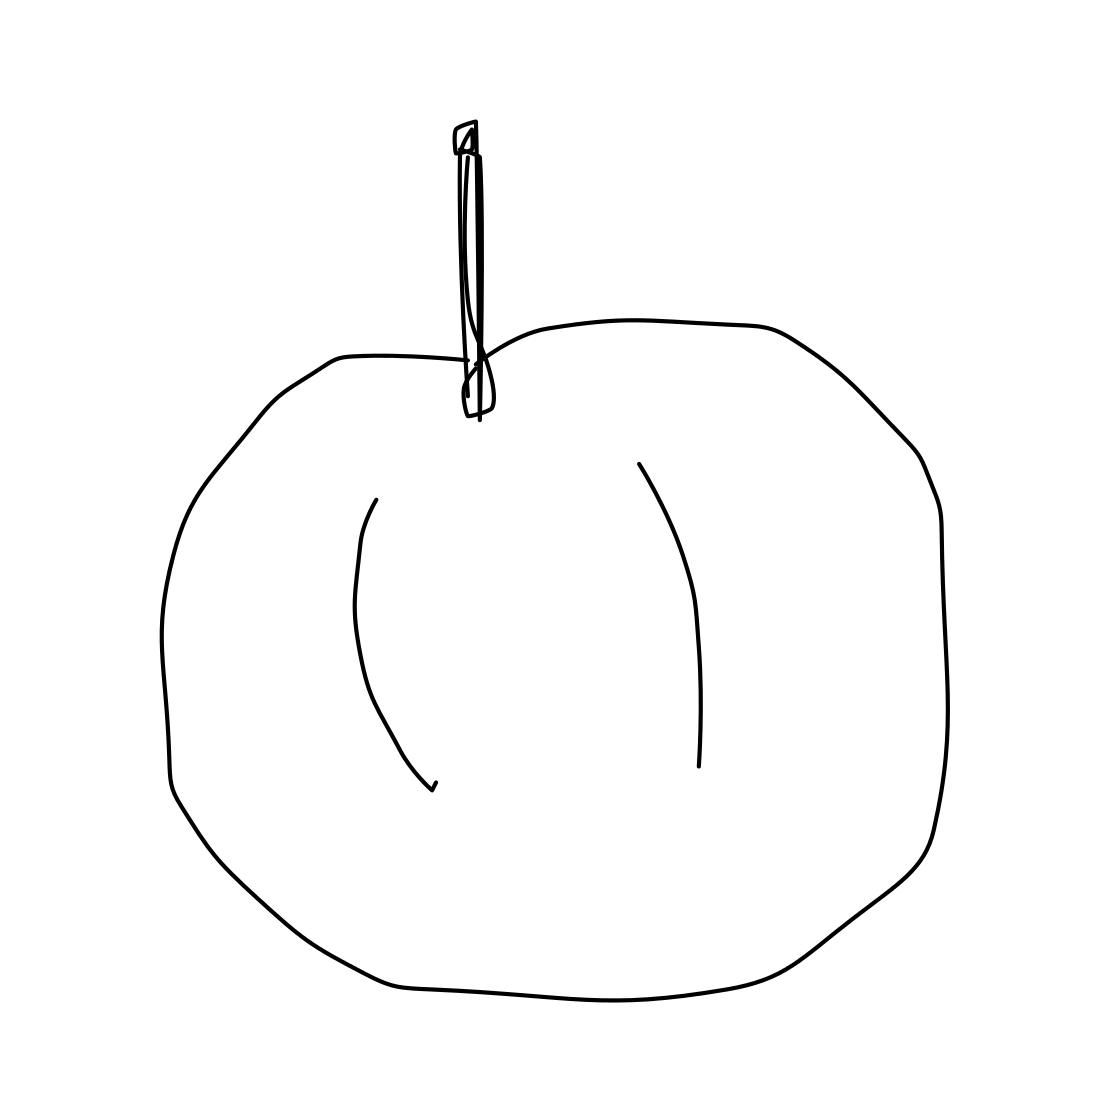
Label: pumpkin